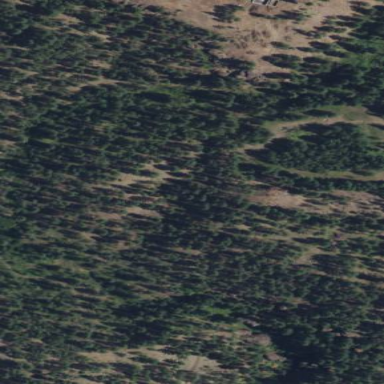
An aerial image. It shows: Evergreen woodland with needle-leaved trees.